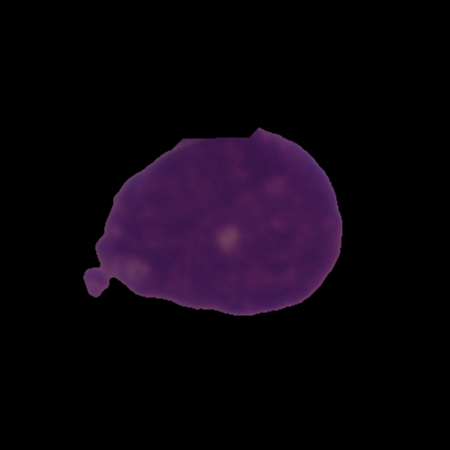
Label: cancer